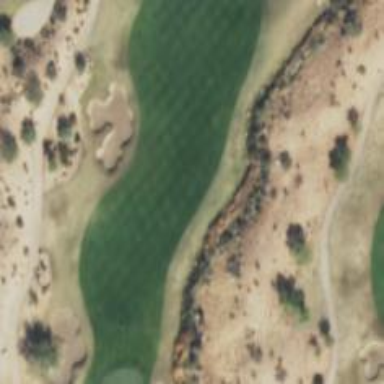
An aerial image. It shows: Rough grassy area used for golf.